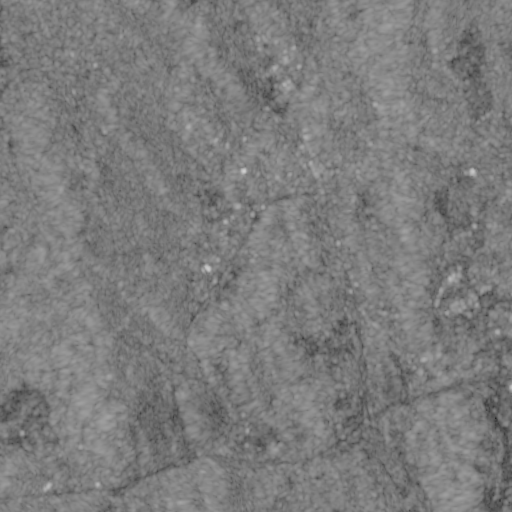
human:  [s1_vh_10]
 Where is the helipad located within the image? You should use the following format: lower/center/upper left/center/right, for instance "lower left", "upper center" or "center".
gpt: The helipad is located in the center right of the image.
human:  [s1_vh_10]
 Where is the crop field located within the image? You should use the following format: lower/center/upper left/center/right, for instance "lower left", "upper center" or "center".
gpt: There is no crop field in the image.

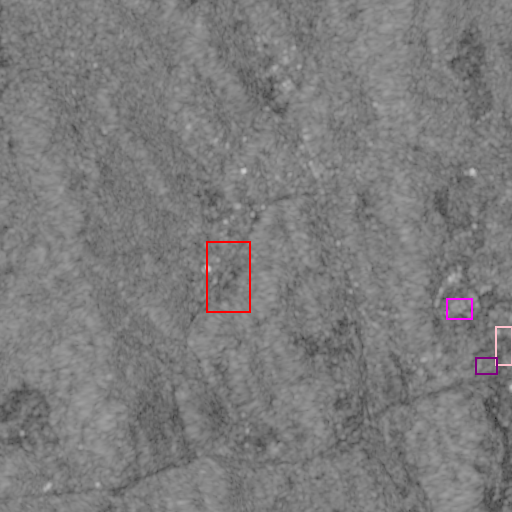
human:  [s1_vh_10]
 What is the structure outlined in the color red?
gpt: The structure outlined in red is a park.
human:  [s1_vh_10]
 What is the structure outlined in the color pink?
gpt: The structure outlined in pink is a parking lot.
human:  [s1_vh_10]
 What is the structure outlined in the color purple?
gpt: The structure outlined in purple is a building.
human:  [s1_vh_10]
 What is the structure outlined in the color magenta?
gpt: The structure outlined in magenta is a building.
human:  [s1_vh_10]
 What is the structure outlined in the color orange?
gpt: There is no orange outline.